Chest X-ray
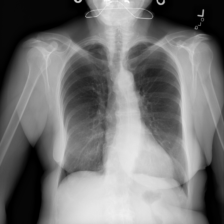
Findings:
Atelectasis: negative
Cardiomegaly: negative
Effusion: negative
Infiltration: negative
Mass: negative
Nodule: positive
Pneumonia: negative
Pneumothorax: negative
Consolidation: negative
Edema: negative
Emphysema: negative
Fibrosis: negative
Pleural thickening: negative
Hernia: negative